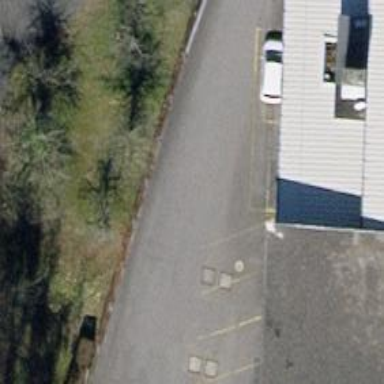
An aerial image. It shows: Asphalt road designated for service vehicles.